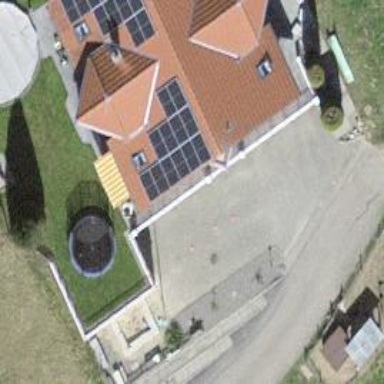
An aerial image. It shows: Solar power generator with photovoltaic panels.